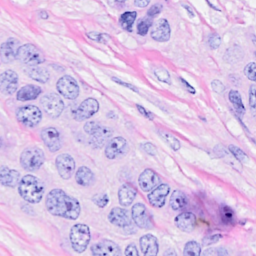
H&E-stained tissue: Breast